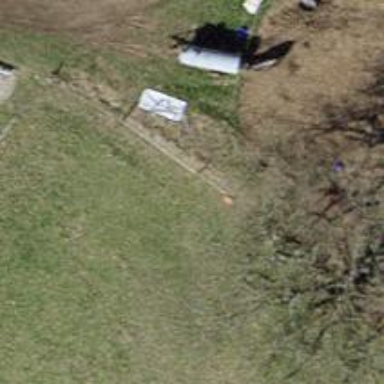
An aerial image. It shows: Bench for seating.